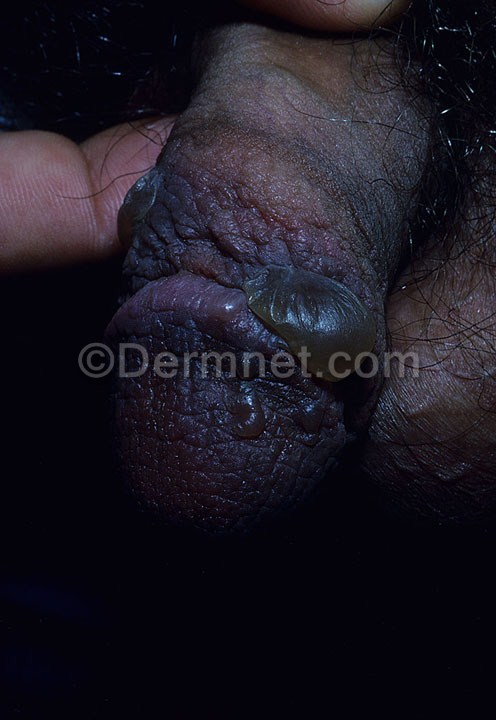
Disease: Exanthems and Drug Eruptions